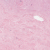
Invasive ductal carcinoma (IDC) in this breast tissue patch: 0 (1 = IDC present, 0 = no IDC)